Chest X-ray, AP view. Patient: 69 years old, sex M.
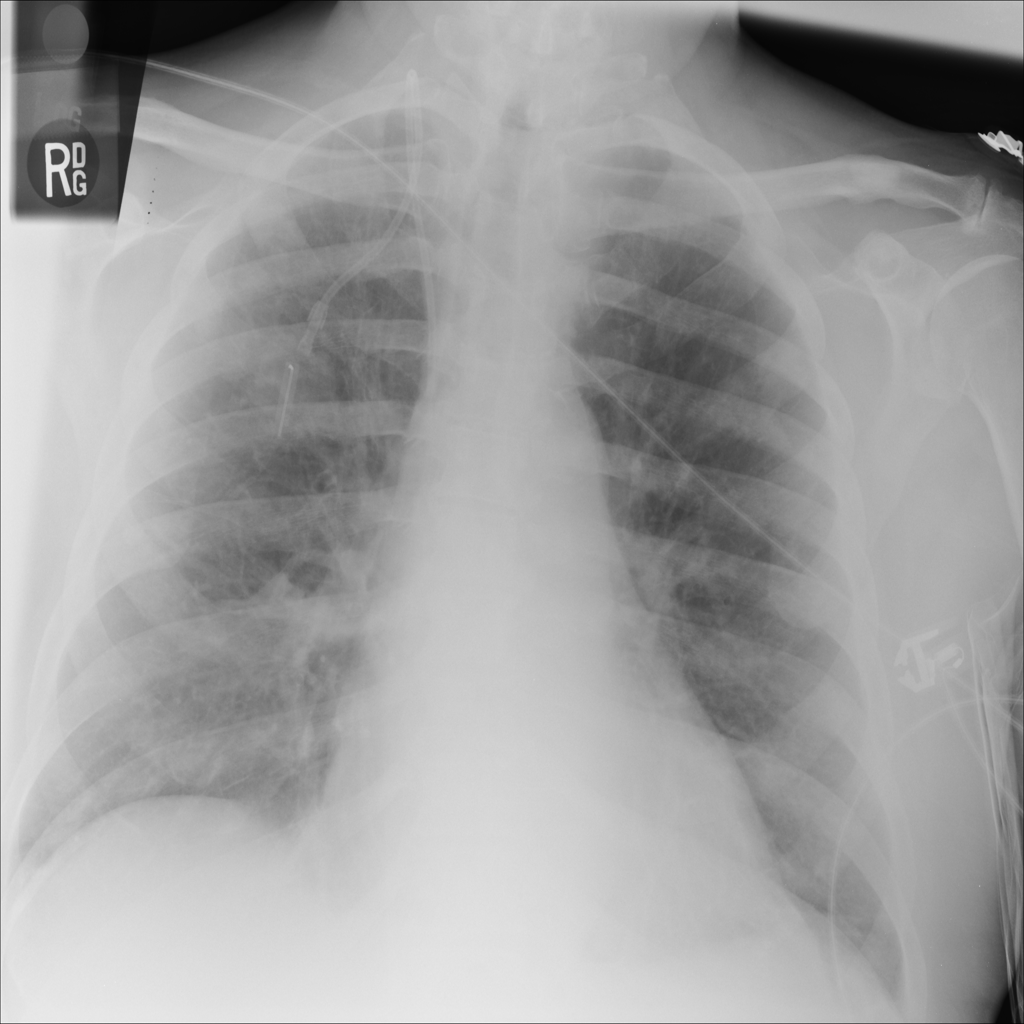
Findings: No Finding